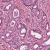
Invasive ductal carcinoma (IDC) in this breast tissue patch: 1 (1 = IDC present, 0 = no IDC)